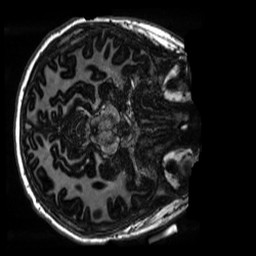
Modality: MP2RAGE
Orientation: axial
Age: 12
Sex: male
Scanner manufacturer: siemens
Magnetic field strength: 3 T
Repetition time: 4 s
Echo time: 0.00303 s